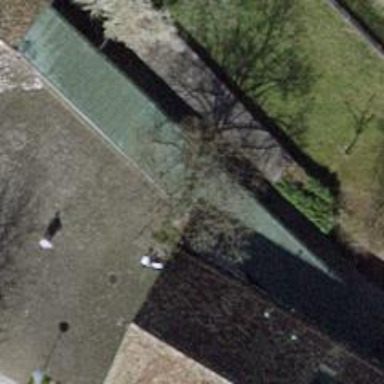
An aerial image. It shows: View of roof of building.